Question: Hello so recently on my project I changed the icon of the window form app on the
Here is the icon I chose:

,but whenever I launch my app, I get this error:
'''
System.Resources.MissingManifestResourceException: 'Could not find any resources appropriate for the specified culture or the neutral culture. Make sure "formApp.MyForm.resources" was correctly embedded or linked into assembly "formApp" at compile time, or that all the satellite assemblies required are loadable and fully signed.'
'''
at this line:
'''
this->Icon = (cli::safe_cast<System::Drawing::Icon^>(resources->GetObject(L"$this.Icon")));
'''
'$this.Icon' corresponds to 'hello.ico'.
Any idea on how I could fix that?
Thanks in advance.
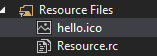
Answer: Fixed my problem by inspiring myself from this <URL>, changing my own code to this:
'''
this->Icon = gcnew System::Drawing::Icon("your_ico_fil_path");
'''